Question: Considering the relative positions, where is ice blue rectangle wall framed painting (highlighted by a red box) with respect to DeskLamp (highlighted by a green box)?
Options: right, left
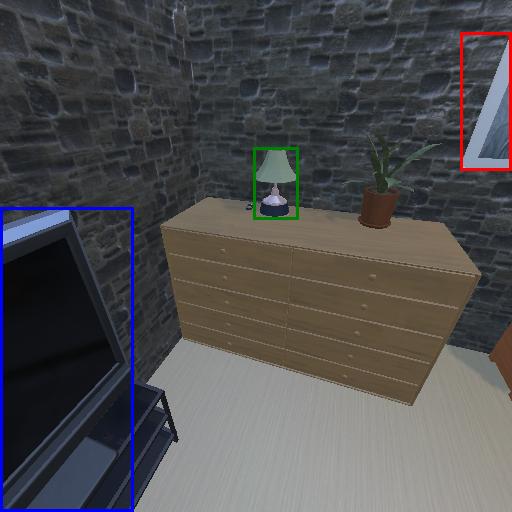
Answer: right